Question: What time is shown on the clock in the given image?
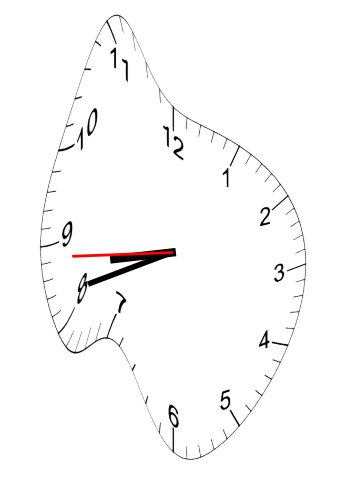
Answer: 08:41:44